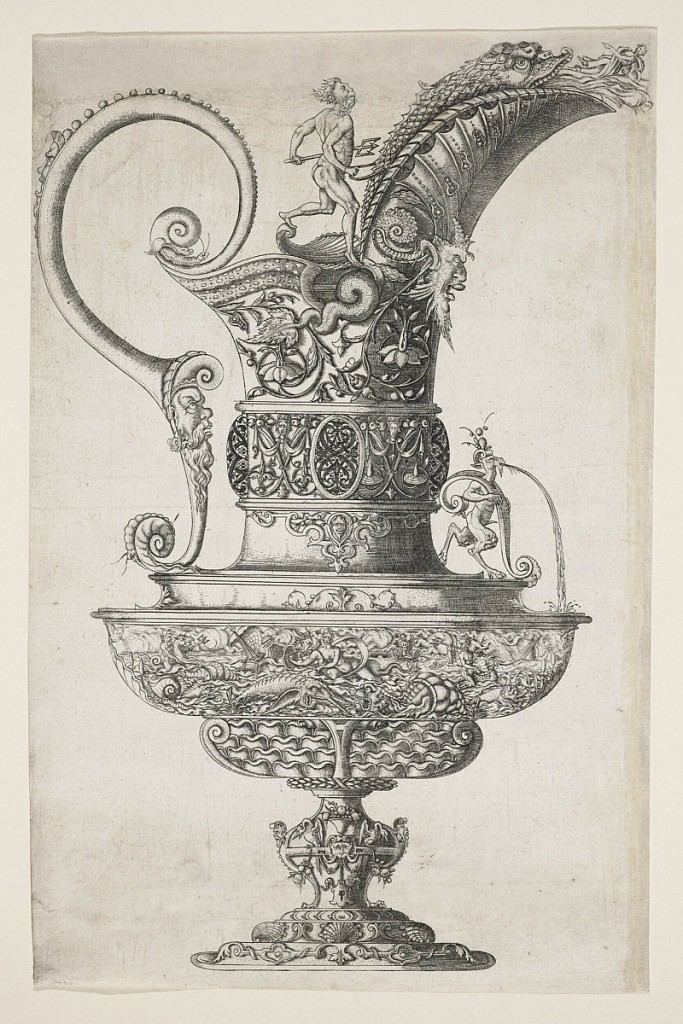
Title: Pitcher with a Figure of Neptune, from "Insignae Ac Planè Novum Opis Cratero Graphicum (A New Artistic Work, Eminent and Clear, On the Vessel)
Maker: Matthias Zündt, German, 1498 - 1572
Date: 1551
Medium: Etching on laid paper
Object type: Print
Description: A whale, on the lip of the pitcher, is about to swallow Jonah. On the body is a scene with sea monsters and sea gods, one of whom is carrying away a woman.